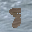
Label: 8